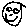
Label: smiley face